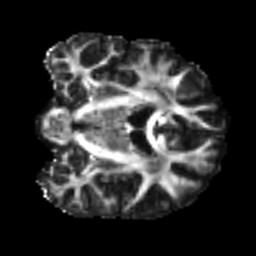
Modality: FA
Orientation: coronal
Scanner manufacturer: siemens
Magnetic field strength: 3 T
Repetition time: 4 s
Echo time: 0.0594 s